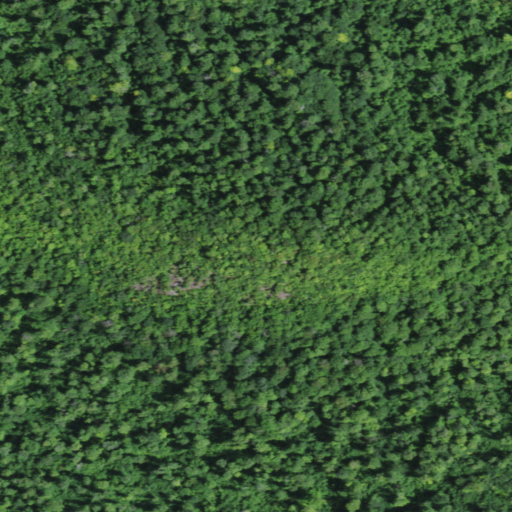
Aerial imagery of mountain in New York named West Hill containing deciduous forest and mixed forest